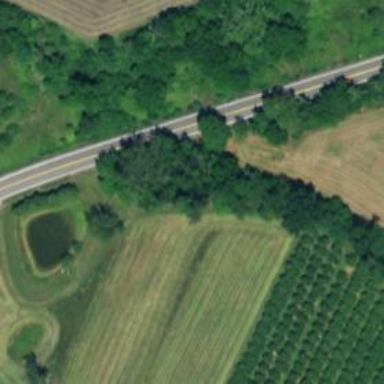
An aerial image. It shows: Culvert tunnel.